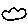
Label: cloud